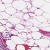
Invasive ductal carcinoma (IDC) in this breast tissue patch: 1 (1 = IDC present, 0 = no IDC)